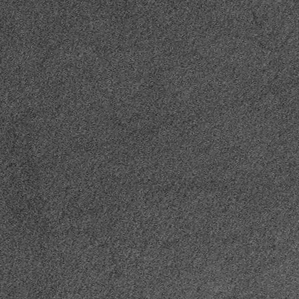
Label: frost